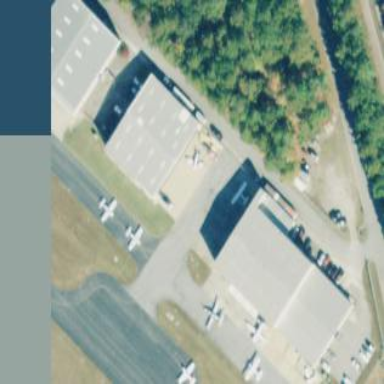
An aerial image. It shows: Hangar building at airport.